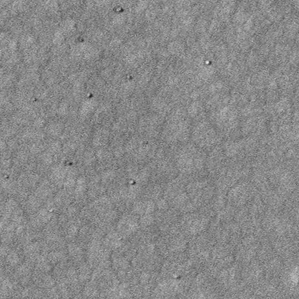
Label: frost